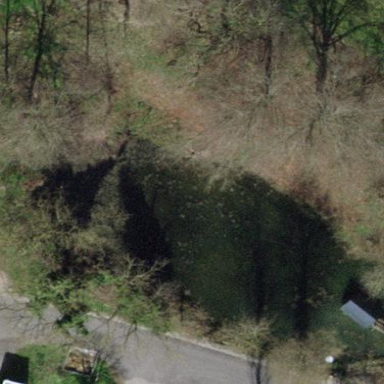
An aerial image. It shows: Serene pond surrounded by nature.